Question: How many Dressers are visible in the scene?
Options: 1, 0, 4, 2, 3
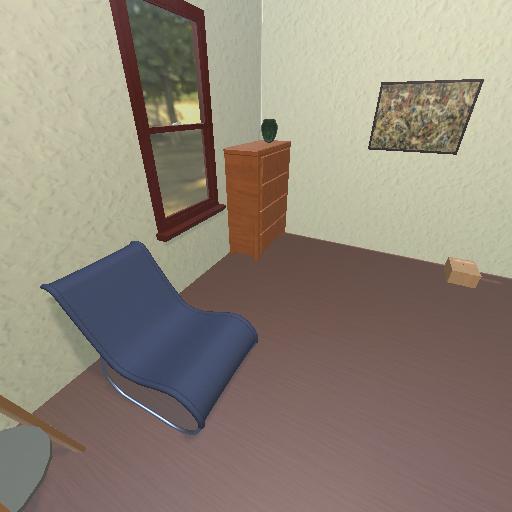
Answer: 1